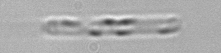
Label: Cerataulina_pelagica